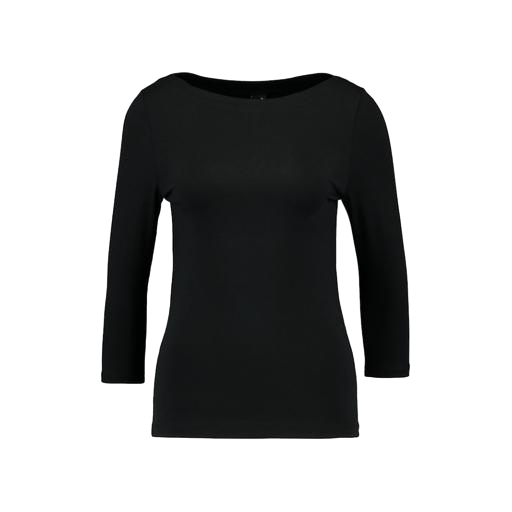
black three-quarter-sleeve top only macy, black three-quarter-sleeve scoop-neck t-shirt only macy, black petite boat-neck t-shirt only macy, white background